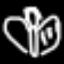
Label: angel